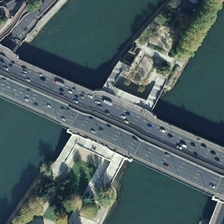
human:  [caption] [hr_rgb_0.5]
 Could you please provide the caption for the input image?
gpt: many cars are on a bridge above a river with an island in it .

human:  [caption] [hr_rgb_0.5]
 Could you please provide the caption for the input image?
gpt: many cars are on a bridge above a river with an island in it .

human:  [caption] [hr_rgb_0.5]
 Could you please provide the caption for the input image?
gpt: many cars are on a bridge above a river with an island in it .

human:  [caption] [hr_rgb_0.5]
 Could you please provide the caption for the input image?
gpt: many cars are on a bridge above a river with an island in it .

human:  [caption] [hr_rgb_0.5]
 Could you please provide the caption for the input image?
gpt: many cars are on a bridge above a river with an island in it .